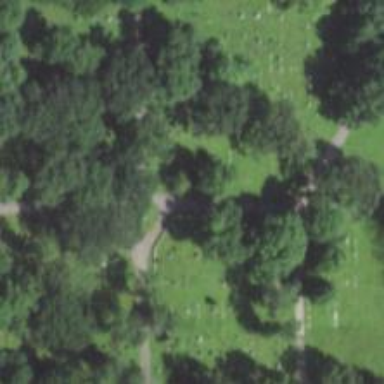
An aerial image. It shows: Asphalt driveway leading to cemetery.